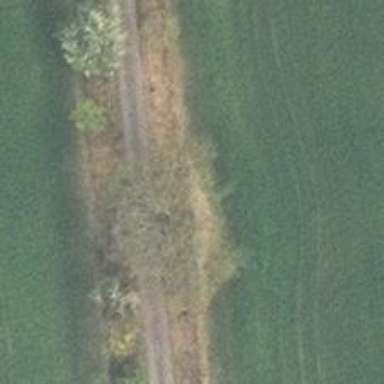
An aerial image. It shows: Hunting stand.